Question: In this type of Navigation Drawer, when you swipe from the left edge of the screen, current screen moves to right side while resizing and the Navigation Drawer become visible by a transparency transition effect while its resizing too. And also the Navigation Drawer shows up from behind of the current activity.
Like this one, my "Music" application:

So, how can I achieve this kind of Navigation Drawer? Is there any library, tutorial or...?
Many thanks!
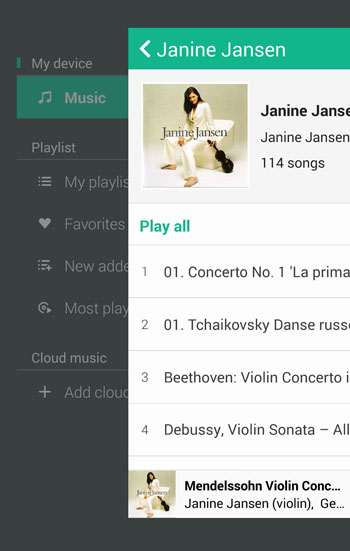
Answer: The closet library I found is <URL>.
An example on Google Play:
<URL>